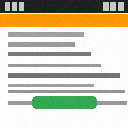
Screen state: on